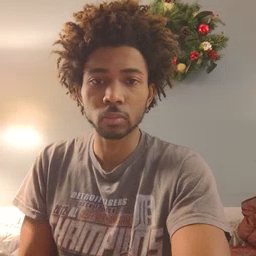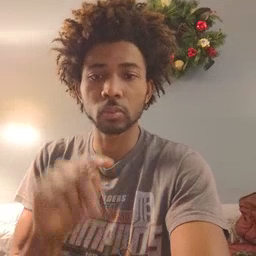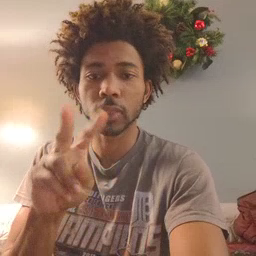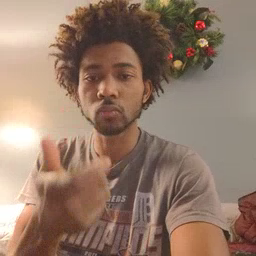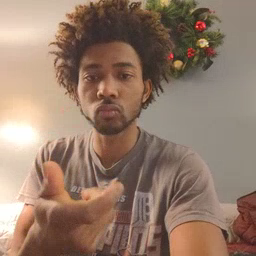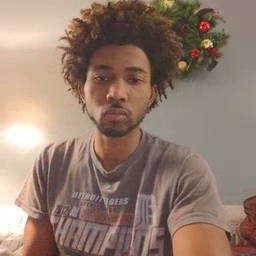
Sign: TV